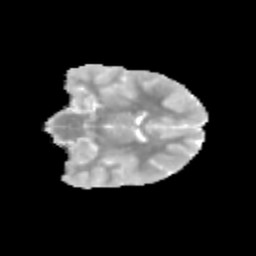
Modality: MD
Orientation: coronal
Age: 10
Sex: female
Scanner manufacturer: siemens
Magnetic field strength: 3 T
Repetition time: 3.8 s
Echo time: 0.07 s